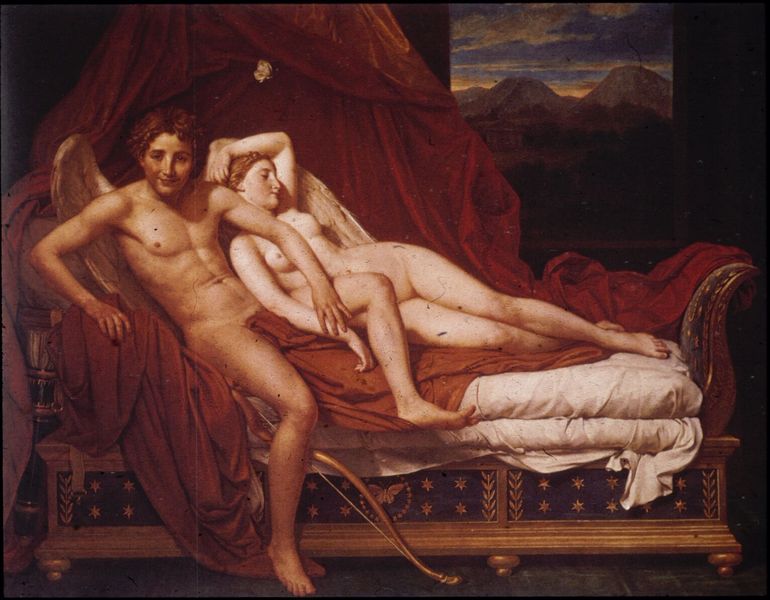
Titel: L'Amour et Psyché, Amor und Psyche
Künstler: Jacques Louis David
Standort: Cleveland (Ohio)
Institution: The Cleveland Museum of Art
Schlagwörter: akt, blau, dunkel, felsen, flügel, fuß, gemälde, gott, hand, haut, himmel, körper, mann, nackt, schatten, schlaf, umhang, weiß, wolken, akte, landschaft, menschen, mädchen, ocker, stadt, abend, braun, brust, busen, fenster, frankreich, frau, frisur, hell, hintergrund, licht, nacht, orange, schwarz, stirn, ölbild, ausblick, blick, dame, haus, rot, tuch, beige, muster, arm, arme, blass, falten, gefieder, inkarnat, samt, sockel, hände, vorhang, öl, horizont, sonnenaufgang, gold, stoff, tücher, decke, paar, pflanzen, locken, engel, putto, vase, beine, aussicht, lächeln, bein, brüste, füße, liebe, sofa, liegen, schlafen, lehne, bogen, zwei, berge, kissen, polster, glanz, dekor, draperie, bett, bettgestell, laken, nackte, junge, erotik, knie, liegend, scham, canapee, chaiselong, divan, abendrot, fleisch, leiber, antike, knabe, diwan, traum, fus, sex, abendhimmel, sterne, par, mythologie, schmetterling, grinsen, aufstehen, wappen, villa, liege, liebespaar, geflügel, jüngling, leintuch, sicht, bettlaken, verliebt, hüfte, antik, wach, mythos, brus, bleich, sinnlich, venus, baldachin, königlich, apoll, chaiselongue, amor, verdeckt, träumen, psyche, pfeil, seele, cupido, himmelbett, landschaftsausblick, lager, sehne, holzgestell, füse, horizonz, ovid, rotes, nackedei, pfeil und bogen, kanapee, berr, ampr und psyche, apuleius, ausicht, ausscicht, holzfuesse, liebesgott, triclinium, verführt, liege bett, recaime, reckeln